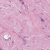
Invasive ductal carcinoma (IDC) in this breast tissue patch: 1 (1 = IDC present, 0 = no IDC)